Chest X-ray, PA view. Patient: 64 years old, sex M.
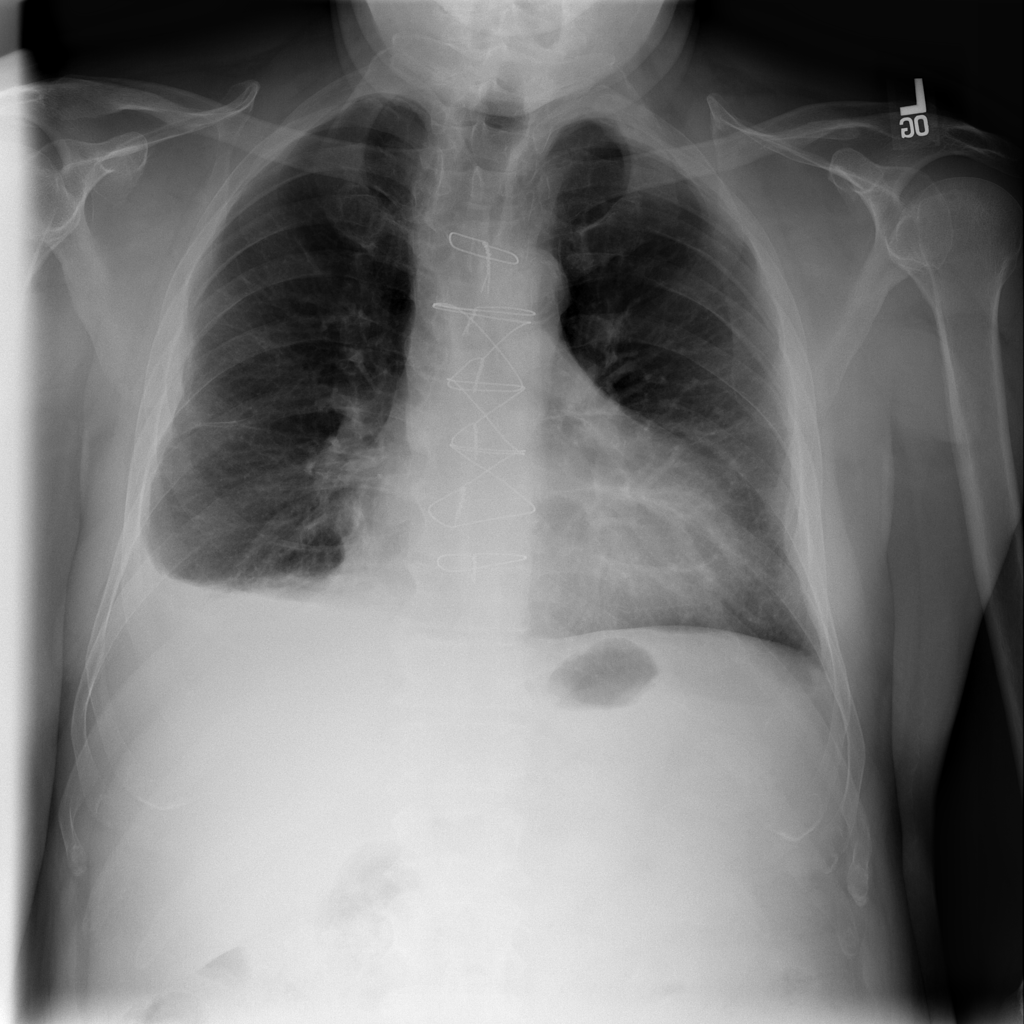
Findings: Effusion